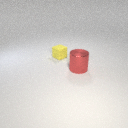
large red metal cylinder to the right of small yellow rubber cube